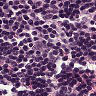
Metastatic tissue present: no